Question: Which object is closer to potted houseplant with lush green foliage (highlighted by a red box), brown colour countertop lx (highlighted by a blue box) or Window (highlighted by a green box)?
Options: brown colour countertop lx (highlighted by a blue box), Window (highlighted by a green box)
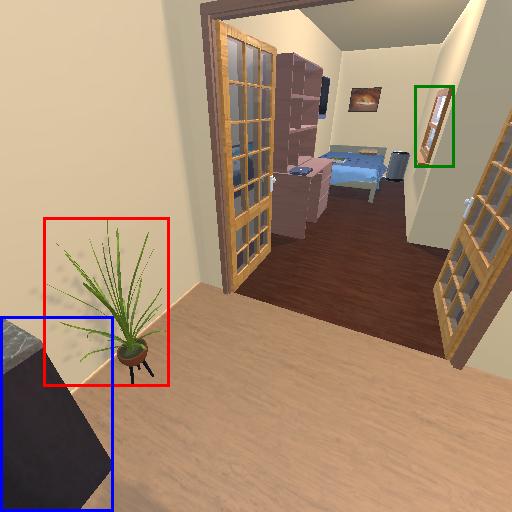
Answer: brown colour countertop lx (highlighted by a blue box)